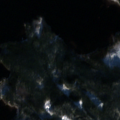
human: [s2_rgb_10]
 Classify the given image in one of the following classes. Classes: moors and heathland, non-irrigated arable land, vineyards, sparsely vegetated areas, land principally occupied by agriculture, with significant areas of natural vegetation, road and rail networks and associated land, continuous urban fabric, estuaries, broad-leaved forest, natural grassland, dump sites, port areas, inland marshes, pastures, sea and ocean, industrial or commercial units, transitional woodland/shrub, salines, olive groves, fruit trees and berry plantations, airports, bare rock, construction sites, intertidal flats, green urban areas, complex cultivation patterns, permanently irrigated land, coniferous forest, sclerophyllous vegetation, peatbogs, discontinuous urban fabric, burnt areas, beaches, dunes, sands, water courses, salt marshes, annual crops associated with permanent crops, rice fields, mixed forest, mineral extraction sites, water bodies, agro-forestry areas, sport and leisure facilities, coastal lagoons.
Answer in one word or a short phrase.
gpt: coniferous forest, water bodies